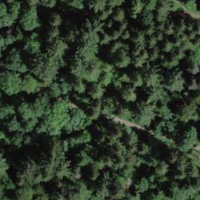
EUNIS habitat code: 43
Species observed at this site:
Hedera helix
Ilex aquifolium